Question: I'l loading a bmp image using Image Magisk like this:
'''
#include <Magick++.h>
#include <iostream>
using namespace std;
int main(int argc,char **argv)
{
Magick::InitializeMagick(*argv);
Magick::Image image;
try {
// Read a file into image object
image.read( argv[1] );
cout << "image: " << argv[1] << endl;
cout << image.xResolution() << endl;
cout << image.yResolution() << endl;
}
catch( Magick::Exception &error_ )
{
cout << "Caught exception: " << error_.what() << endl;
return 1;
}
return 0;
}
'''
The image I'm loading is this one:

Its a bmp and it can be loaded here <URL>, the code compiles fine, but the resolution information is wrong, the program outputs:
'''
image: ../sd_nineteen/HSF_0/F0000_14/HSF_0_F0000_14_C0000_14_100_e_65.bmp
0
0
'''
Whats going on, is there a problem with imagemagick or with my image(I'm guessing there is a problem with my image).
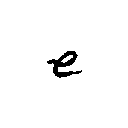
Answer: Martin, it appears as though some image types (eg TIFF) support view resolutions, which are different than the actual image dimensions. The documentation on the topic is sparse, but looking at the source code it appears it may also have something to do with image density/DPI info.
Regardless of format, the actual image dimensions can be retrieved using the 'columns()' and 'rows()' methods of the Image class, rather than the '(x/y)Resolution()' methods.